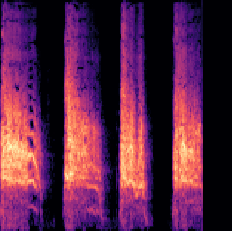
Sound class: Dog